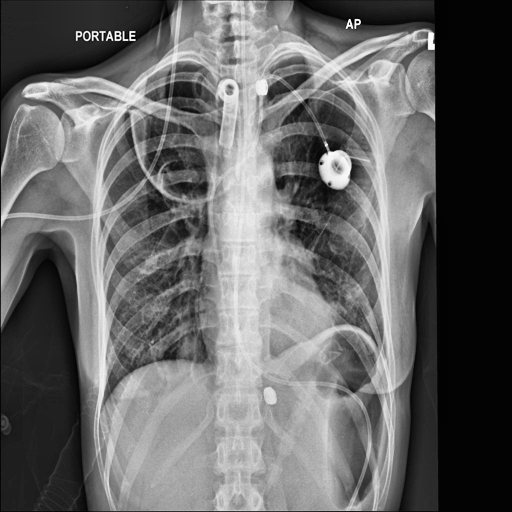
Finding: NORMAL